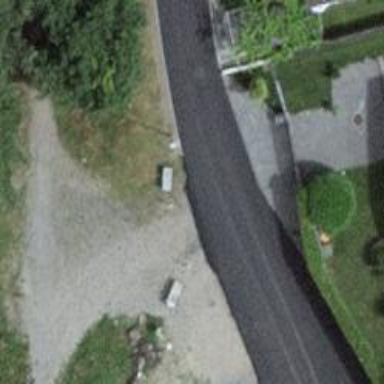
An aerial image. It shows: Bollard.